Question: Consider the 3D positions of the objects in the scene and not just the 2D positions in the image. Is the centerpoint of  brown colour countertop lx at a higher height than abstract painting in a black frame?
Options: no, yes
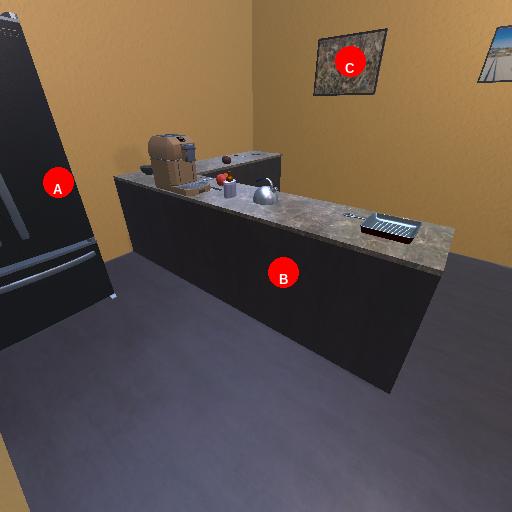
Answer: no